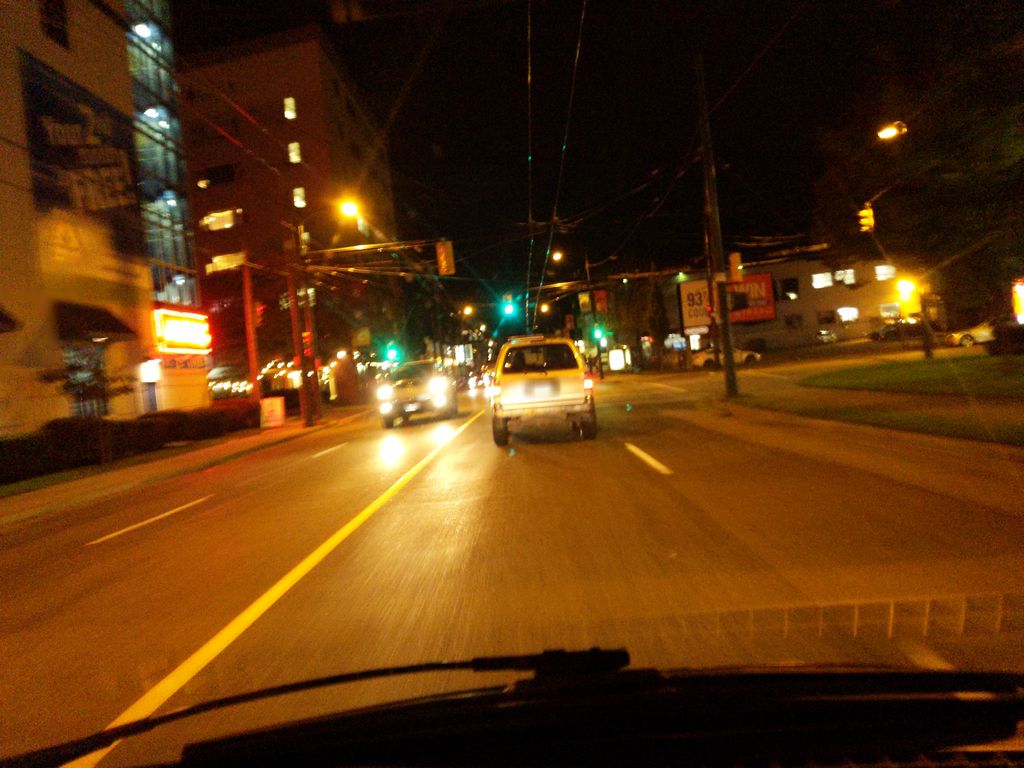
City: vancouver